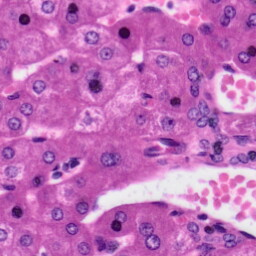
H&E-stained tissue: Liver